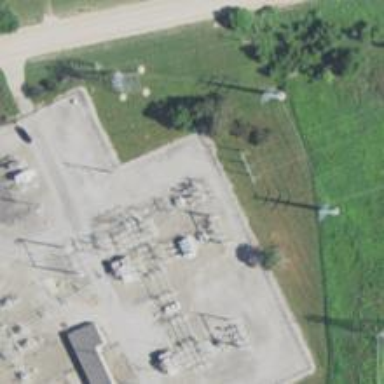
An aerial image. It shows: Switch used for power control.